Interaction volume radius: 10 \u00c5
Interaction volume height: 20 \u00c5
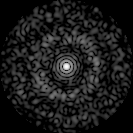
Disorder parameter: 0.8174